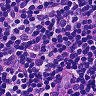
Metastatic tissue present: no